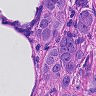
Metastatic tissue present: yes